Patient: sex F, age 86
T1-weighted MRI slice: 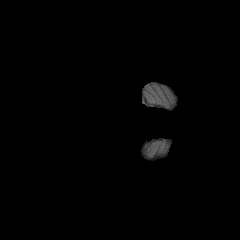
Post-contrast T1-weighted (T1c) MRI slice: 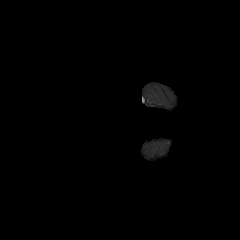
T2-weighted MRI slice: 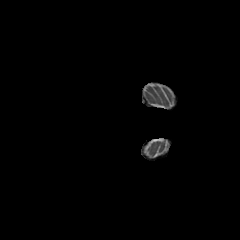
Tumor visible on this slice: no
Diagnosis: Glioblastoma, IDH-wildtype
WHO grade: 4